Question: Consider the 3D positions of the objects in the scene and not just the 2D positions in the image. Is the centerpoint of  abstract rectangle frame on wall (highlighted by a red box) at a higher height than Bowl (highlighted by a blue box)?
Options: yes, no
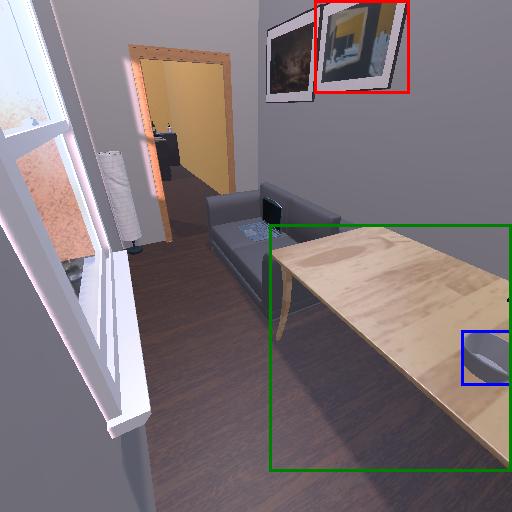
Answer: yes